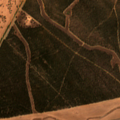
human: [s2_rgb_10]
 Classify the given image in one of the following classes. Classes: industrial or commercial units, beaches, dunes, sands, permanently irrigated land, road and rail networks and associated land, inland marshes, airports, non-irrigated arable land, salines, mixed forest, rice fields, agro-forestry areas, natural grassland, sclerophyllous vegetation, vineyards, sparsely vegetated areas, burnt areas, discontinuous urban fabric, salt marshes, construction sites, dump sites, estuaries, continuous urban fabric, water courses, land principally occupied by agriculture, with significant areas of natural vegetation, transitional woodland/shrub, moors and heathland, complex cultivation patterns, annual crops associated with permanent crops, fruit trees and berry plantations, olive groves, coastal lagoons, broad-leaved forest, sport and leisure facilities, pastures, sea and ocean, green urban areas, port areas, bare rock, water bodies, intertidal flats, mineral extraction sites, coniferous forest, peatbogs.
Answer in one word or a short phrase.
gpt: non-irrigated arable land, agro-forestry areas, broad-leaved forest